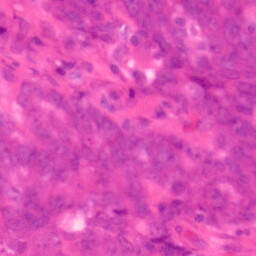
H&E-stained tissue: Colon